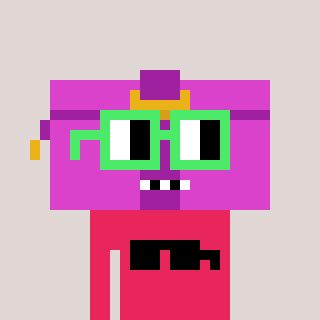
a pixel art character with square light green glasses, a clutch-shaped head and a redpinkish-colored body on a warm background